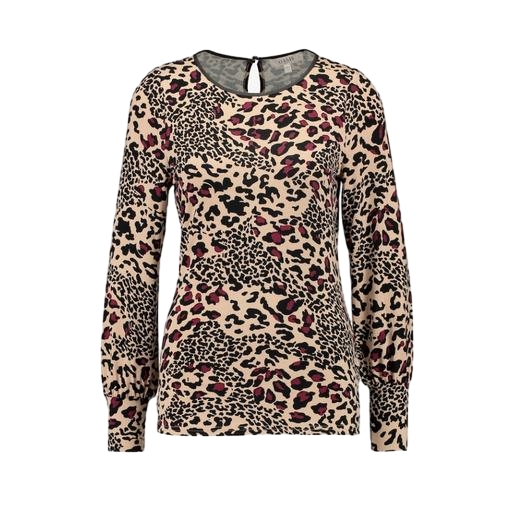
leopard-print blouse, leopard patter long sleeve shirt, long sleeve cheetah pattern, white background